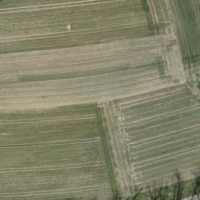
EUNIS habitat code: 52
Species observed at this site:
Cardamine pratensis